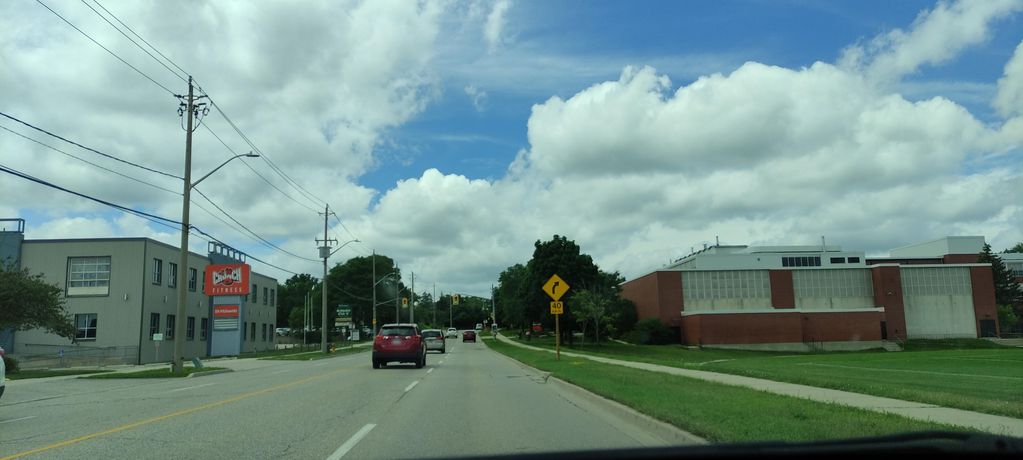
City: kitchener-waterloo